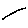
Label: line